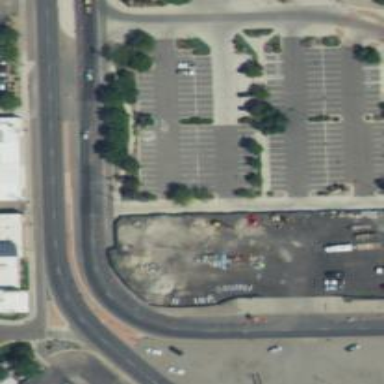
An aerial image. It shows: Parking space.